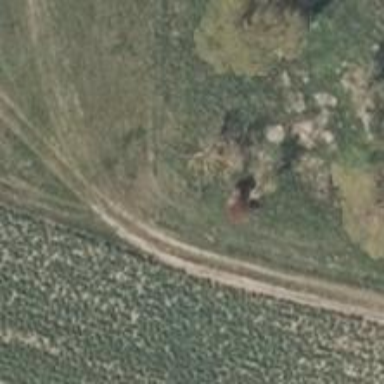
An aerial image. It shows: Culvert tunnel.